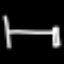
Label: bed